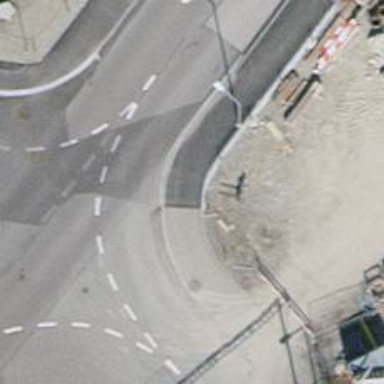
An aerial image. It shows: Asphalt sidewalk along the footway.